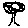
Label: tree